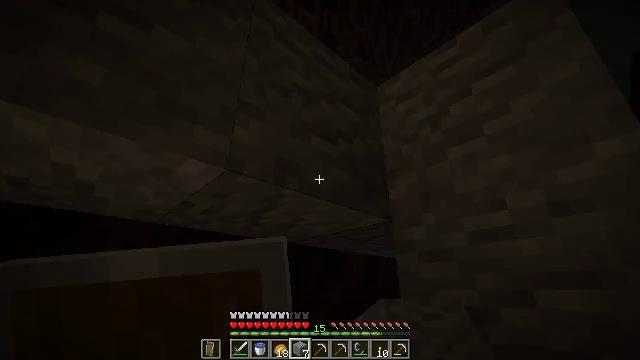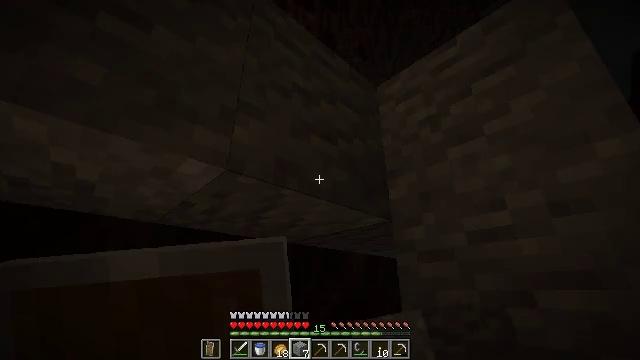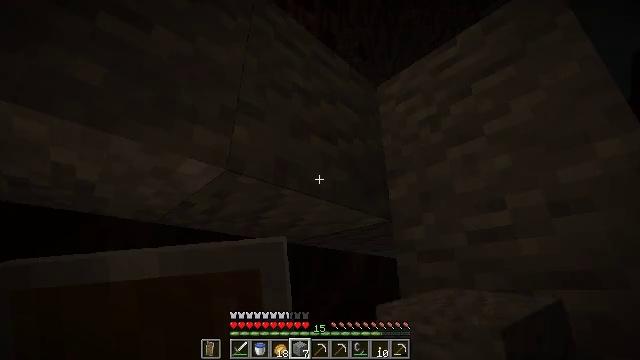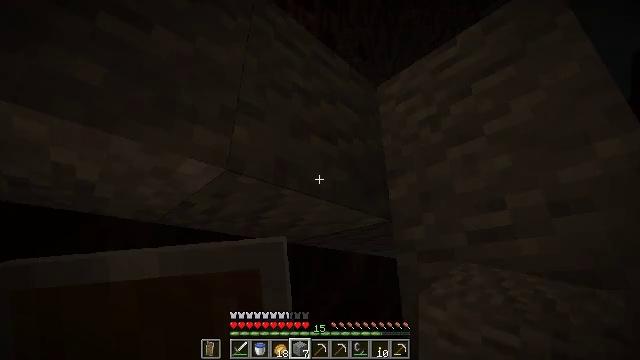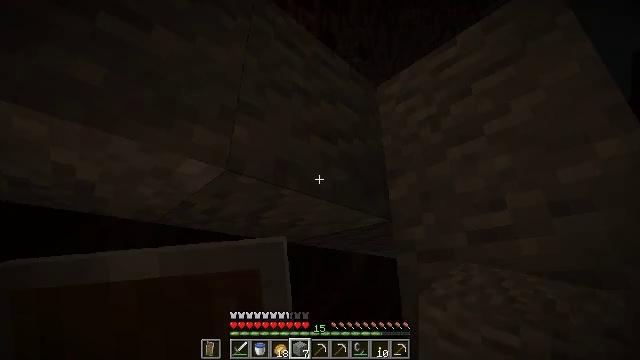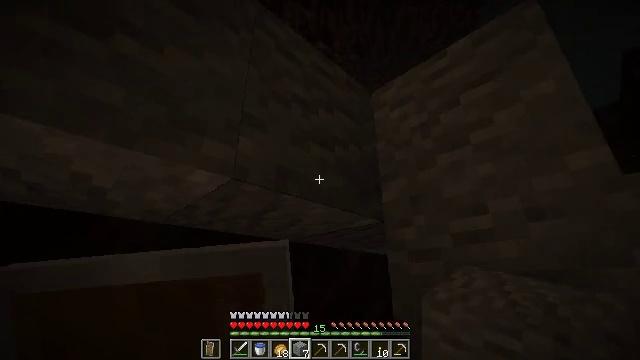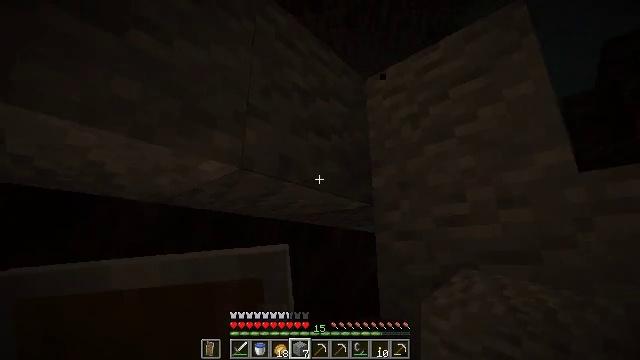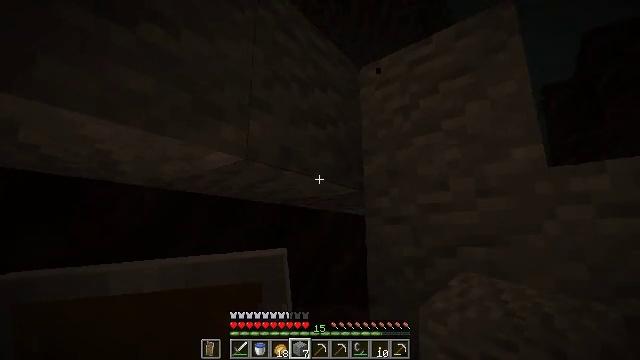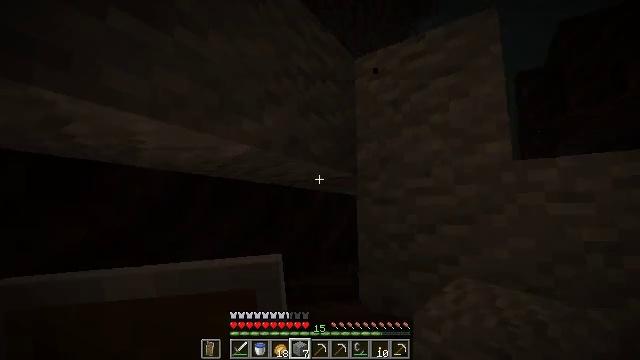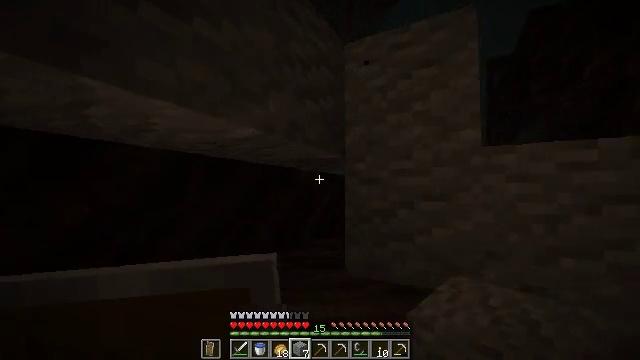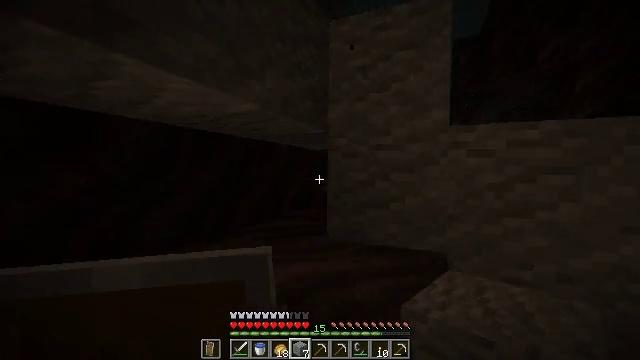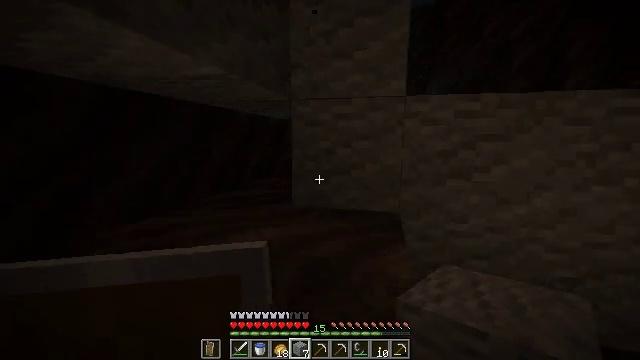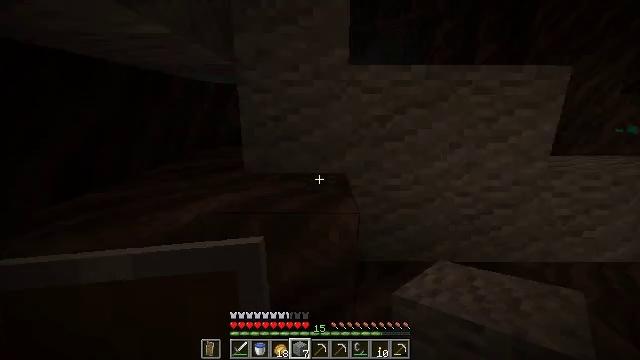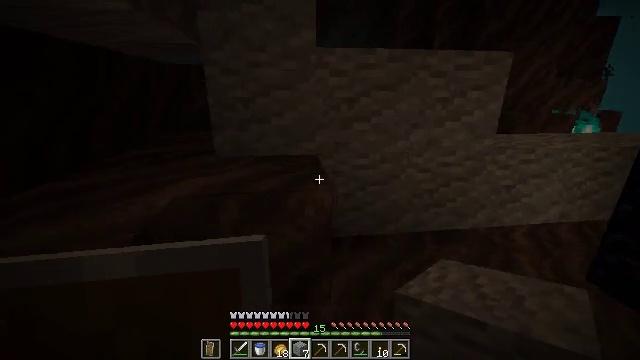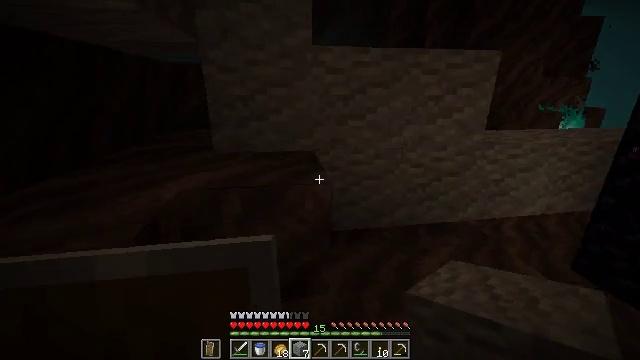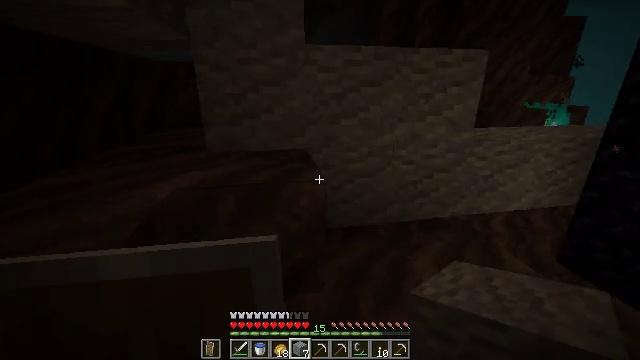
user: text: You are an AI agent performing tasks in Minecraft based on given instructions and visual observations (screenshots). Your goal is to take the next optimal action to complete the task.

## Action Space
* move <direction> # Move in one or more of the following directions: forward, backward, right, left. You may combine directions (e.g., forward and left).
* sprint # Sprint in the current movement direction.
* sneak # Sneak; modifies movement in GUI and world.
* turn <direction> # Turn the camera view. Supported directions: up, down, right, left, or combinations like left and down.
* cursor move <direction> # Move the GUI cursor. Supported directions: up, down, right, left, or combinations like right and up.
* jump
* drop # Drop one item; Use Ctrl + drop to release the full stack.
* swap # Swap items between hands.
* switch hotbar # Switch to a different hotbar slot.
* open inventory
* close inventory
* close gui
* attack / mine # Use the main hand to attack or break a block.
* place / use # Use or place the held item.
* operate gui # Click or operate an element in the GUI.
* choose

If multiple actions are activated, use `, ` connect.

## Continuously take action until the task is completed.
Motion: motion action
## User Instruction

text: Mine soul soil in the Nether.
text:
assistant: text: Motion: no_op
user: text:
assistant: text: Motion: no_op
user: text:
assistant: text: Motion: no_op
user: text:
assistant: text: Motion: no_op
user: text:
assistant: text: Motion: move back, turn right and down
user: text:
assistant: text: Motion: move back and move left, turn right and down
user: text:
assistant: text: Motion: move back and move left, turn right and down
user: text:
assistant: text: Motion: move back and move left, turn right and down
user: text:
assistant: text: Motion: move back and move left, turn right and down
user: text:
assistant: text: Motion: move back and move left, turn right and down
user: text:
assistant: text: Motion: move back and move left, turn right and down
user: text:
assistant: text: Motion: turn right and down
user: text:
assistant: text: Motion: turn right and down
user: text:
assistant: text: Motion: turn right
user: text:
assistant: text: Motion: turn right
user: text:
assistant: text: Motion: turn right
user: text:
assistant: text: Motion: turn right
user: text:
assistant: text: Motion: turn right and down
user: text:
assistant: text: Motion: turn right
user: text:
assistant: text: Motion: turn right
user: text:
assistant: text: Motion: no_op
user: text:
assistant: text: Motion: no_op
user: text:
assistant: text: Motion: no_op
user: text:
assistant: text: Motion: no_op
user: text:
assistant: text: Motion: turn left
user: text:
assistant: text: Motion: move forward, turn left
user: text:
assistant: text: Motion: move forward, turn left and up
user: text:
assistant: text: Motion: move forward, turn left and up
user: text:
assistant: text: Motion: move forward, turn left
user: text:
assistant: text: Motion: move forward, turn left